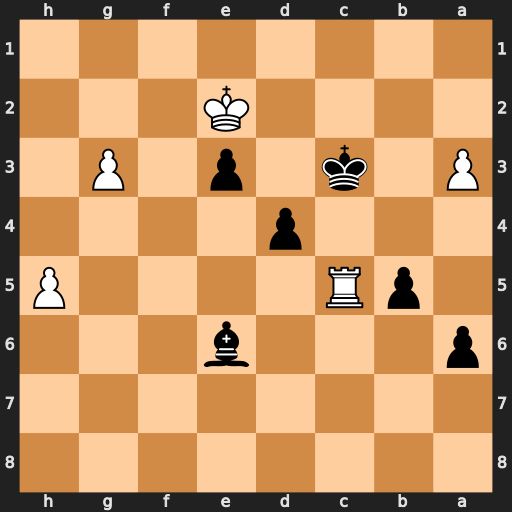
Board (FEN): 8/8/p3b3/1pR4P/3p4/P1k1p1P1/4K3/8
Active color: b
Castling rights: -
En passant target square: -
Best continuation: Bc4+ Rxc4+ bxc4